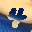
Label: 4